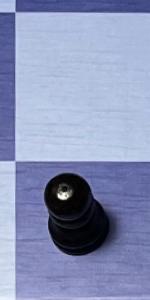
Label: Pawn_Black